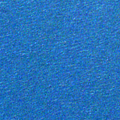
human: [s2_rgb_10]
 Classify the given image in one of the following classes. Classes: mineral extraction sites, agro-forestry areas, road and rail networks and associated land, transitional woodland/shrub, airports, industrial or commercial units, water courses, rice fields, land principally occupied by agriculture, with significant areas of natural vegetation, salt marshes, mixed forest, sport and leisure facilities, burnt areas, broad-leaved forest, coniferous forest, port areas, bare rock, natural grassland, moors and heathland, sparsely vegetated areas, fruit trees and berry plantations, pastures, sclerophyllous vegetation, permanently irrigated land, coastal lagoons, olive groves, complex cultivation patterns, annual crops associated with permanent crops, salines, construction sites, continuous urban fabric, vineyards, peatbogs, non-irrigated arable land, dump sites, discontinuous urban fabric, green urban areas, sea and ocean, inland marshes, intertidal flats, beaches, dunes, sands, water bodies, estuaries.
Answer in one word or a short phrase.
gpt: sea and ocean